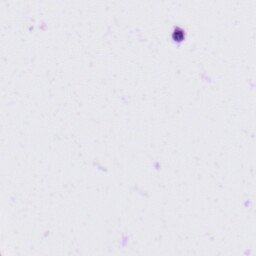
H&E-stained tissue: Tonsil